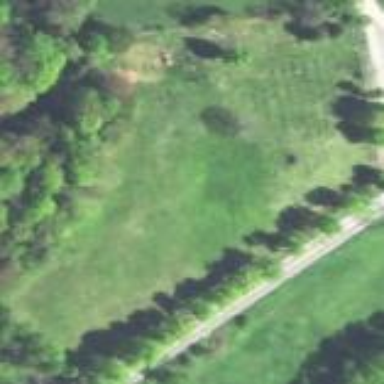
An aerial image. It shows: Cemetery.